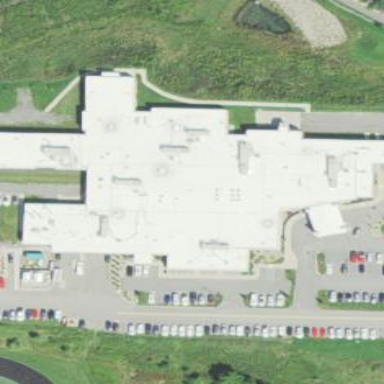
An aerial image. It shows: Hospital building.